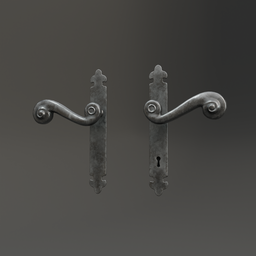
Label: mechanical